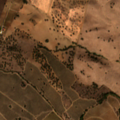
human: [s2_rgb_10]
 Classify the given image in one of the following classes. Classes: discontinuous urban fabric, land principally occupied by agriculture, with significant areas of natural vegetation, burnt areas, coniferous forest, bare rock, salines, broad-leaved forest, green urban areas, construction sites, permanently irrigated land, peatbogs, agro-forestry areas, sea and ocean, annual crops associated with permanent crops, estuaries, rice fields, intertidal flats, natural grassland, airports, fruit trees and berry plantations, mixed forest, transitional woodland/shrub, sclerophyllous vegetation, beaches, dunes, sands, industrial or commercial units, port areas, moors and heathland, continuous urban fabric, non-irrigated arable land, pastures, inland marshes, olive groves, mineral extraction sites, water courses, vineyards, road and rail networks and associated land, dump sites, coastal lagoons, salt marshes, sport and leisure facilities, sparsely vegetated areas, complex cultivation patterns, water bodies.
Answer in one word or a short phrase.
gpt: non-irrigated arable land, olive groves, agro-forestry areas